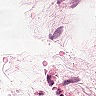
Metastatic tissue present: no